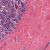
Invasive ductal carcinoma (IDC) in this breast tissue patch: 0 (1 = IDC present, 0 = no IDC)